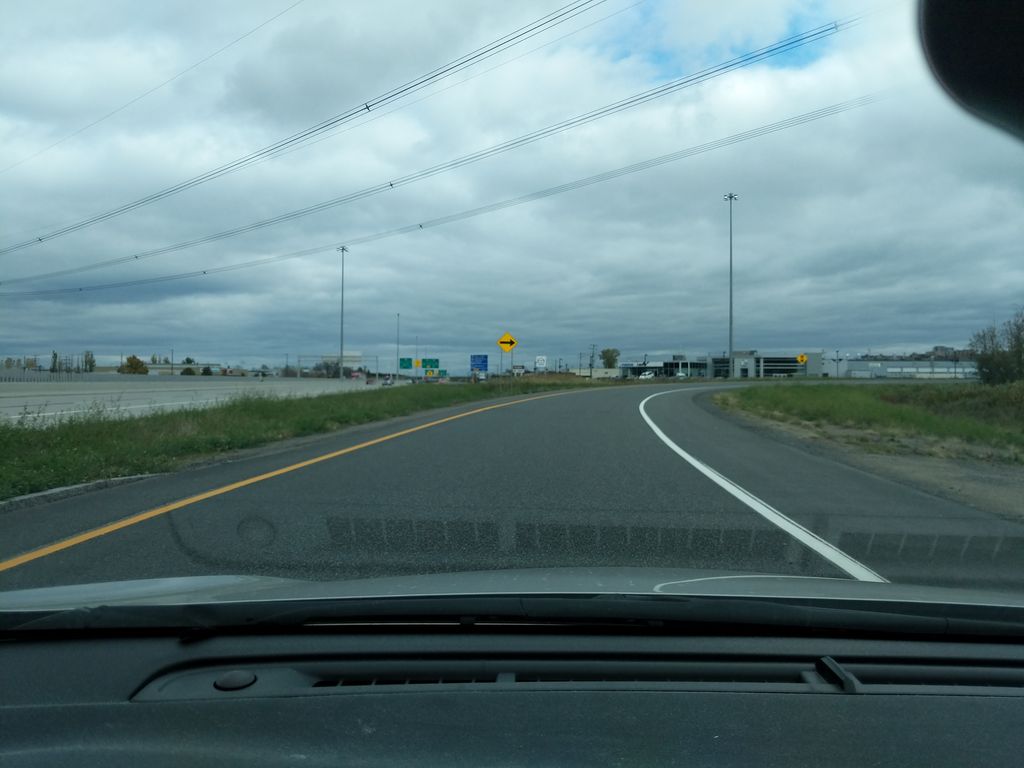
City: quebec_city